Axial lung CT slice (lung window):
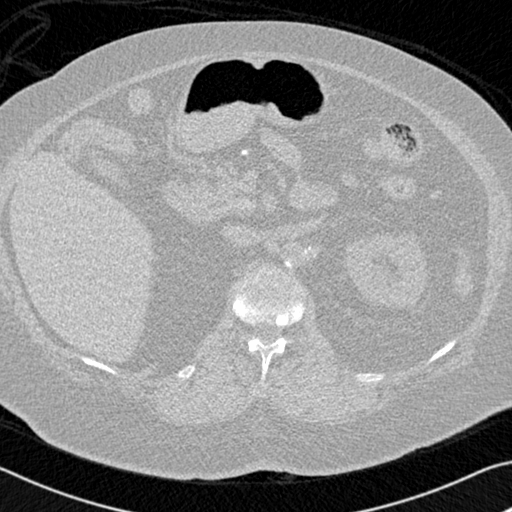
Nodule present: no